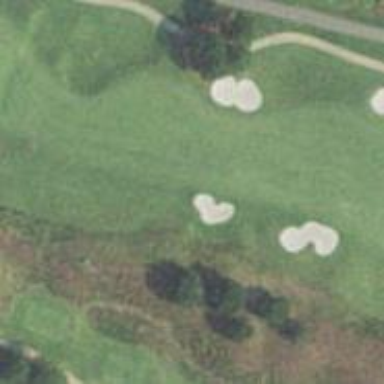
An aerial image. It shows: Golf hole.